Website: home-depot
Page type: billing-address
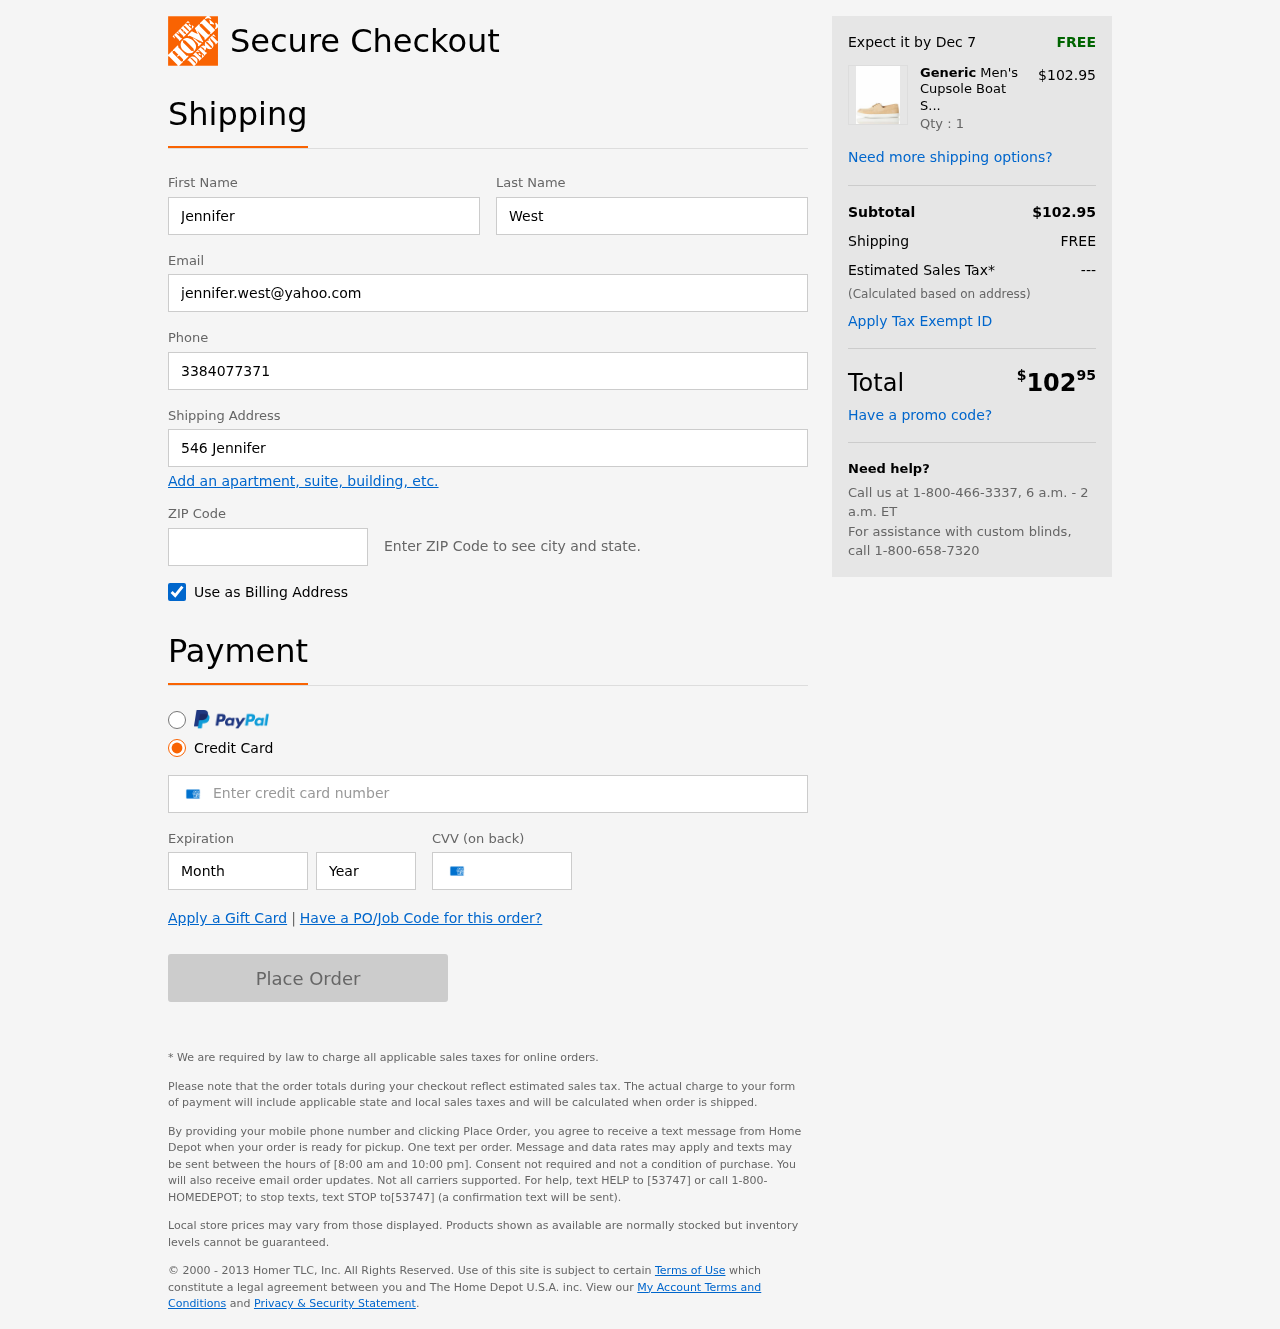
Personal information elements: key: PII_FIRSTNAME
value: Jennifer
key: PII_LASTNAME
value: West
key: PII_EMAIL
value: jennifer.west@yahoo.com
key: PII_PHONE
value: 3384077371
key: PII_STREET
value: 546 Jennifer Ways
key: PII_POSTCODE
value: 73476
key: PII_CARD_NUMBER
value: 3753 0185 0097 220
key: PII_CARD_EXPIRY_MONTH
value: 05
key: PII_CARD_CVV
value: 6898
Product elements: key: PRODUCT1_BRAND
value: Generic
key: PRODUCT1_NAME
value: Men's Cupsole Boat Shoe, Beige Suede, 9.5 us
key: PRODUCT1_PRICE
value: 102.95
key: PRODUCT1_QUANTITY
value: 1
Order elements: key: ORDER_DELIVERY_DATE
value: Dec 7
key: ORDER_SUBTOTAL
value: $102.95
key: ORDER_SHIPPING_COST
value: FREE
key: ORDER_TAX
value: ---
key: ORDER_TOTAL2
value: $10295